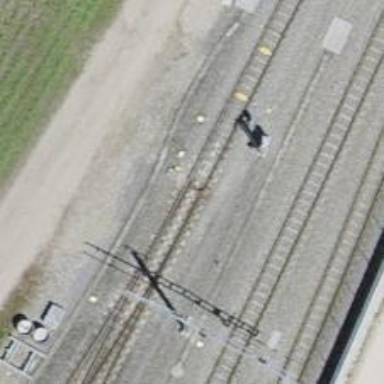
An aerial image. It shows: Railway switch.